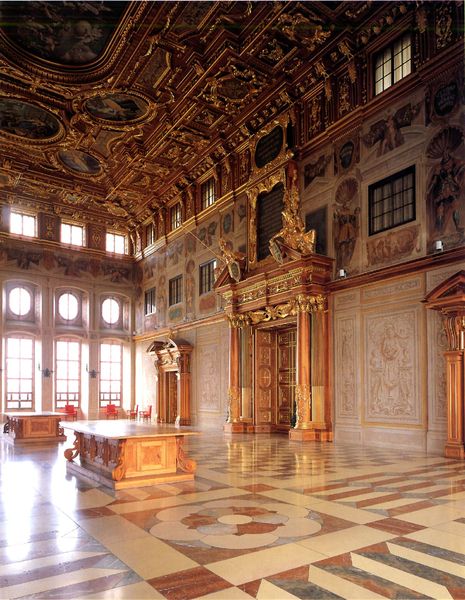
Titel: Augsburg, Rathaus, Goldener Saal
Künstler: Johann Matthias Kager
Standort: Augsburg (EU - D - B)
Schlagwörter: schatten, weiß, braun, fenster, licht, marmor, raum, stuhl, stühle, säulen, tisch, tür, zimmer, rot, schloss, malerei, muster, ornament, innenraum, kirche, boden, gold, decke, innen, gotik, renaissance, relief, türen, saal, ornamente, verzierung, wandgemälde, wandmalerei, vergoldet, kirch, intarsien, portal, wappen, statuen, fresko, drinnen, fresco, mamor, ornament+